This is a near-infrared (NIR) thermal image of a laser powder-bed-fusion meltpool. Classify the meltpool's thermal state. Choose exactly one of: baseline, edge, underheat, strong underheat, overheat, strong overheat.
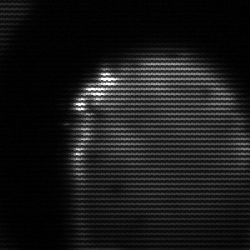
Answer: edge